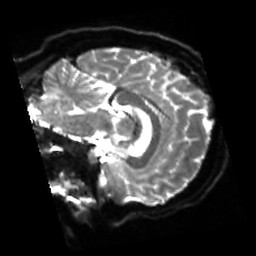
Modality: sbref
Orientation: sagittal
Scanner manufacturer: siemens
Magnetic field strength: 3 T
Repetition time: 4 s
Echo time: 0.0594 s